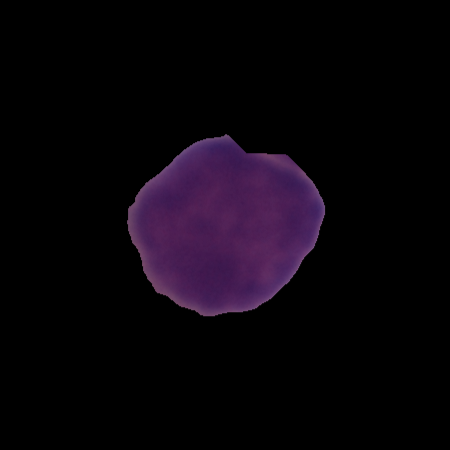
Label: healthy